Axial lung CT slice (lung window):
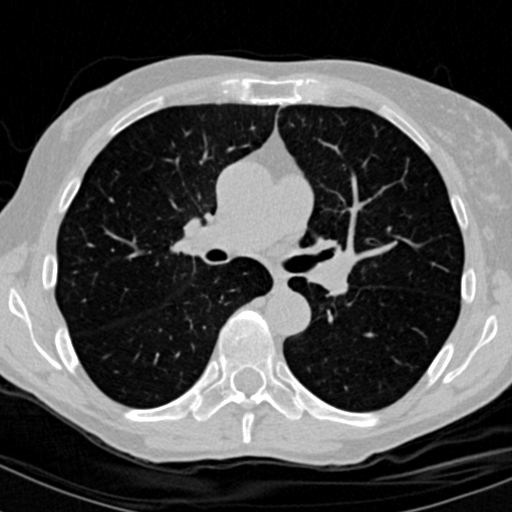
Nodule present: no